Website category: sports
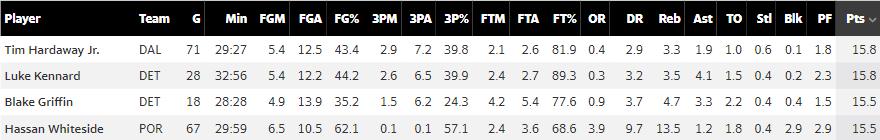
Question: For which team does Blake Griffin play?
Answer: DET

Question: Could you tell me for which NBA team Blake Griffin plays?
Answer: DET

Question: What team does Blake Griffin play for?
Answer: DET

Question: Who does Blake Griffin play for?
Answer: DET

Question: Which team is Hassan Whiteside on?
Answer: POR

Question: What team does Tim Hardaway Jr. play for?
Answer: DAL

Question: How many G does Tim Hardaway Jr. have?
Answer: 71

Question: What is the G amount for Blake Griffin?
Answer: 18

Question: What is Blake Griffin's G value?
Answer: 18

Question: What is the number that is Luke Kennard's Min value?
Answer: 32:56

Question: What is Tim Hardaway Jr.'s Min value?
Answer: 29:27

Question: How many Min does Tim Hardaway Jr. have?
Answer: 29:27

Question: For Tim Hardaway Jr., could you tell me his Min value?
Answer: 29:27

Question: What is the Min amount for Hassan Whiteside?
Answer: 29:59

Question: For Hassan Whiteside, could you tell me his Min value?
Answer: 29:59

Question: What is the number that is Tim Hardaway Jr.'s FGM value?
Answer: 5.4

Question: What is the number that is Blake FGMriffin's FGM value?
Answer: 4.9

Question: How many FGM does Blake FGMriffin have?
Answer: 4.9

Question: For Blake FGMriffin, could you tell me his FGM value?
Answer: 4.9

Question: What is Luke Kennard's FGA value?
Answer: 12.2

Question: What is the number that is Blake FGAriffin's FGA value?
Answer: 13.9

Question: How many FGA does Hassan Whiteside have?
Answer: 10.5

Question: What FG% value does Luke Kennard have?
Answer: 44.2

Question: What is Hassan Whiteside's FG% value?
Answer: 62.1

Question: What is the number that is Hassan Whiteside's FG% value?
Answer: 62.1

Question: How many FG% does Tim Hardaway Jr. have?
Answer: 43.4

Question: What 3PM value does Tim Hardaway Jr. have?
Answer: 2.9

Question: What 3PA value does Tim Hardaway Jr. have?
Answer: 7.2

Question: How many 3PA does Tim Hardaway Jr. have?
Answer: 7.2

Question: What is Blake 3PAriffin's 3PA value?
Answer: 6.2

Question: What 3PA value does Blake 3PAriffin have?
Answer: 6.2

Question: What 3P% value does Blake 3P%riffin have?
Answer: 24.3

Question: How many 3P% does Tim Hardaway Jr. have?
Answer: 39.8

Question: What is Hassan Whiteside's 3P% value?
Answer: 57.1

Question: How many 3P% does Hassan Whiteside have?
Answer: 57.1

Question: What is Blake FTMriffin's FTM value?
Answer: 4.2

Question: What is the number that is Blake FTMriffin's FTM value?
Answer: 4.2

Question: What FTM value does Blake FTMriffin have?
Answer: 4.2

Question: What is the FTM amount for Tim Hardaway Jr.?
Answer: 2.1

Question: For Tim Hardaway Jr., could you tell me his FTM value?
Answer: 2.1

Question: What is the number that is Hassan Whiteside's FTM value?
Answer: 2.4

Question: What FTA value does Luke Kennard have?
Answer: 2.7

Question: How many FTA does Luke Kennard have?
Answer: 2.7

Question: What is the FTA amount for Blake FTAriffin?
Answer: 5.4

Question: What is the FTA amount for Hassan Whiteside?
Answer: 3.6

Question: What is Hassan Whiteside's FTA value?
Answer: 3.6

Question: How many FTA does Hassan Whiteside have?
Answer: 3.6

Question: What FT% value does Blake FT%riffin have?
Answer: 77.6

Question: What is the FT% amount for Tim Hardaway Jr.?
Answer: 81.9

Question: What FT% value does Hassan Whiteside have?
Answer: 68.6

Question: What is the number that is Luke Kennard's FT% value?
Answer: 89.3

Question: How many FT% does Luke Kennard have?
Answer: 89.3

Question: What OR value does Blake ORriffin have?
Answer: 0.9

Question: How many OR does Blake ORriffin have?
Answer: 0.9

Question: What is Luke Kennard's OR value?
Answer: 0.3

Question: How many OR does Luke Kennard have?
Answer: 0.3

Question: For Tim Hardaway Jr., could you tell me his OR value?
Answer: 0.4

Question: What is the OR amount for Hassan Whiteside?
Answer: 3.9

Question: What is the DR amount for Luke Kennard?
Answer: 3.2

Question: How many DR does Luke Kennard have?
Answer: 3.2

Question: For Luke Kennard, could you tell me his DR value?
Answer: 3.2

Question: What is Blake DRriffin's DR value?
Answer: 3.7

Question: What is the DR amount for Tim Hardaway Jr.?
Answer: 2.9

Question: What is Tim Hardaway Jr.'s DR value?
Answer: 2.9